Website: lowes
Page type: review-order
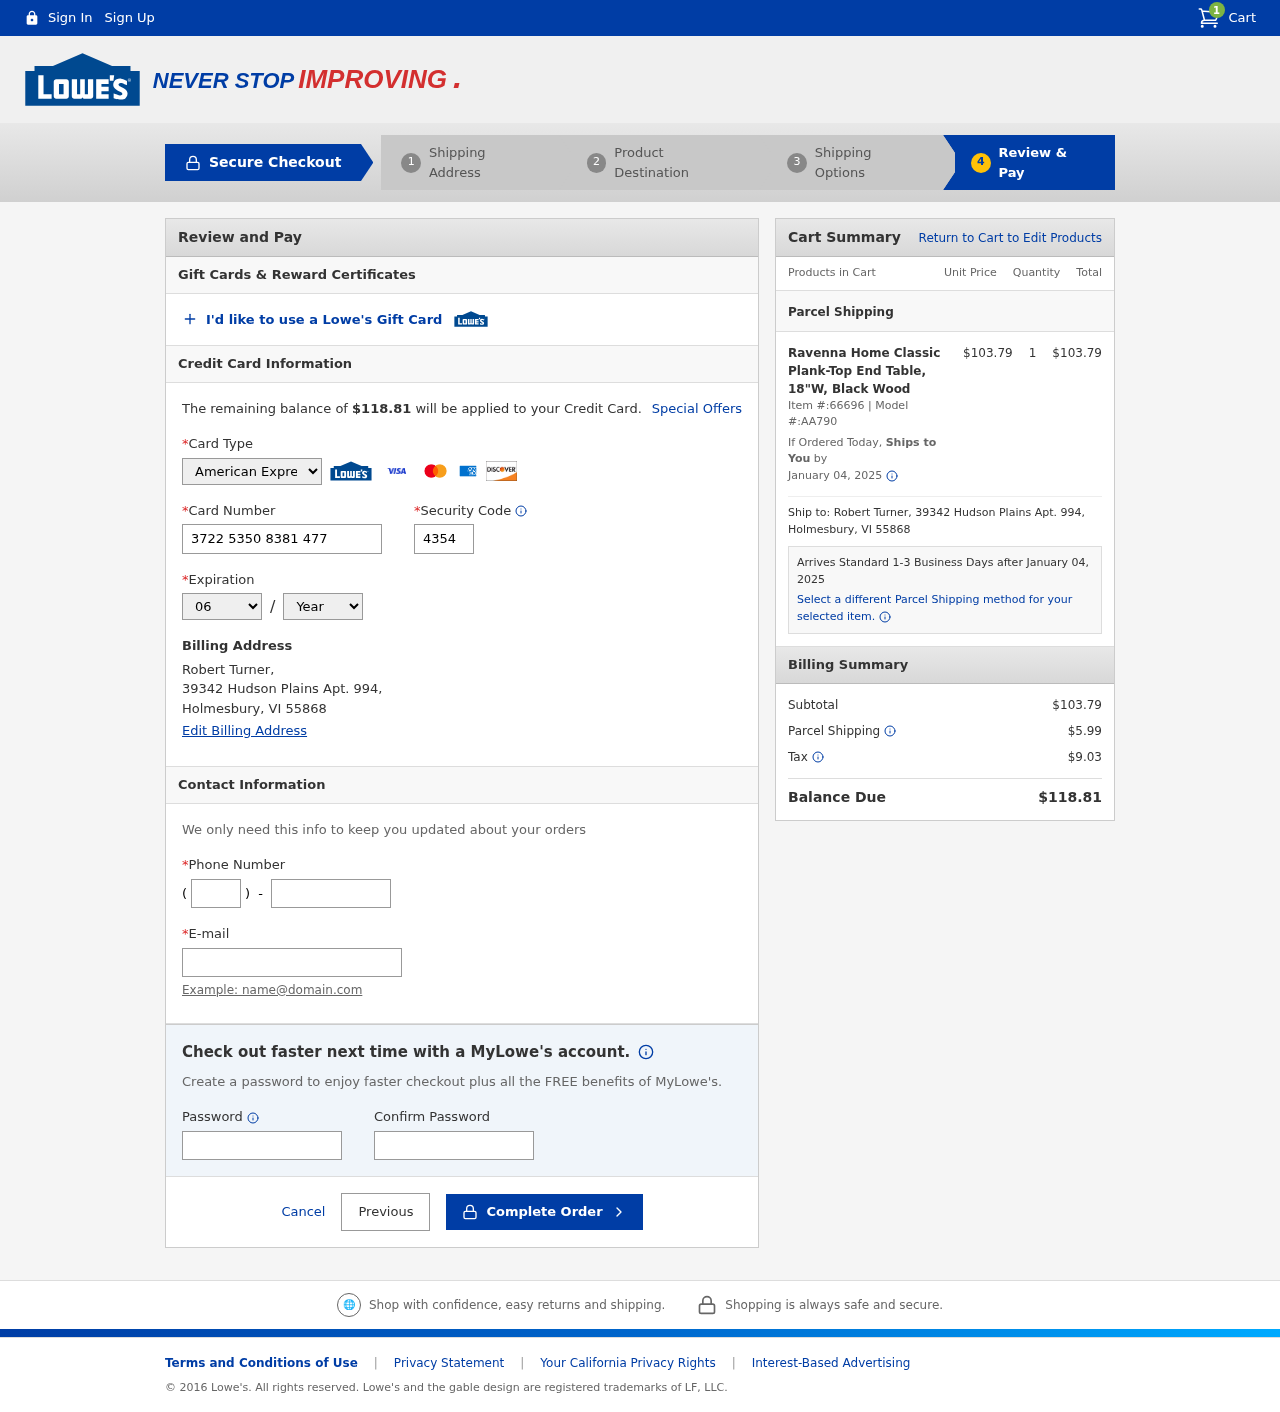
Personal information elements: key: PII_CARD_CVV
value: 4354
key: PII_CARD_EXPIRY_MONTH
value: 06
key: PII_CARD_EXPIRY_YEAR
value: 27
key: PII_CARD_NUMBER
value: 3722 5350 8381 477
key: PII_CARD_TYPE
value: American Express
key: PII_CITY
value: Holmesbury
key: PII_EMAIL
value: robertturner@yahoo.com
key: PII_FULLNAME
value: Robert Turner,
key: PII_PHONE
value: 9997669092
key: PII_PHONE_AREA
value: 999
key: PII_POSTCODE
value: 55868
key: PII_STATE_ABBR
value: VI
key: PII_STREET
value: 39342 Hudson Plains Apt. 994,
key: PII_FULLNAME2
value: Robert Turner
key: PII_STREET2
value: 39342 Hudson Plains Apt. 994
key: PII_CITY_STATE_ZIP2
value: Holmesbury, VI 55868
Product elements: key: PRODUCT1_NAME
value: Ravenna Home Classic Plank-Top End Table, 18"W, Black Wood
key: PRODUCT1_PRICE
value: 103.79
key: PRODUCT1_QUANTITY
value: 1
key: PRODUCT1_ITEM_NUMBER
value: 66696
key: PRODUCT1_MODEL_NUMBER
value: AA790
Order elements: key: ORDER_NUM_ITEMS
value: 1
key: ORDER_TOTAL
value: $118.81
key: ORDER_SHIPPING_DATE
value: January 04, 2025
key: ORDER_SUBTOTAL
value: $103.79
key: ORDER_SHIPPING_DATE2
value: January 04, 2025
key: ORDER_SUBTOTAL2
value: $103.79
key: ORDER_SHIPPING_COST
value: $5.99
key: ORDER_TAX
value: $9.03